Interaction volume radius: 5 \u00c5
Interaction volume height: 10 \u00c5
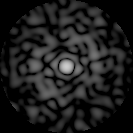
Disorder parameter: 0.8496